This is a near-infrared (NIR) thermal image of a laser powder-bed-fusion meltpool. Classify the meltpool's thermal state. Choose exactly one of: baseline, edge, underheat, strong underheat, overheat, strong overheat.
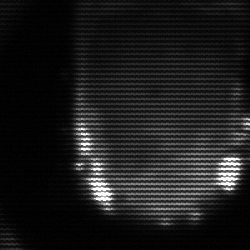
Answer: baseline